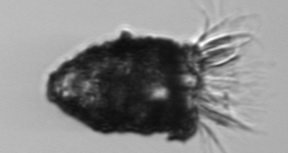
Label: Stenosemella_pacifica